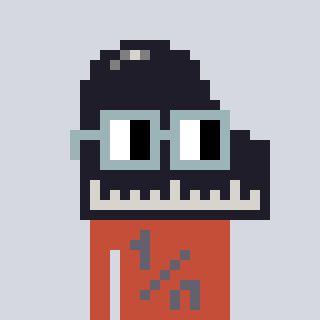
a pixel art character with square dark gray glasses, a piano-shaped head and a rust-colored body on a cool background